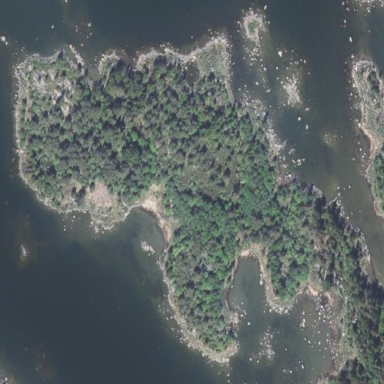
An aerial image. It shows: Islet located along the natural coastline.